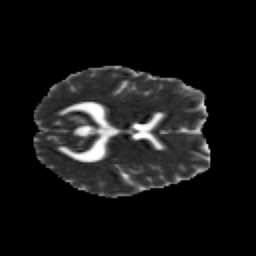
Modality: MD
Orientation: axial
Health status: healthy
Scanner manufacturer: siemens
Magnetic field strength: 3 T
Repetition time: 12 s
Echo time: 0.092 s